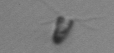
Label: Pyramimonas